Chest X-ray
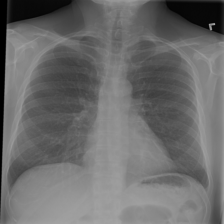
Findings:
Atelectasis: negative
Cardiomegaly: negative
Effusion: negative
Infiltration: negative
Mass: negative
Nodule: negative
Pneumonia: negative
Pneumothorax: negative
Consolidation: negative
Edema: negative
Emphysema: negative
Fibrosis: negative
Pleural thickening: negative
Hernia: negative